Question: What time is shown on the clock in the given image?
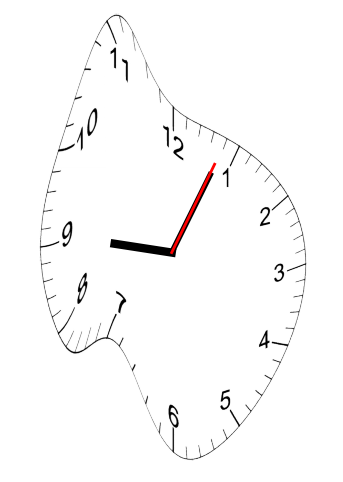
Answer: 09:04:04